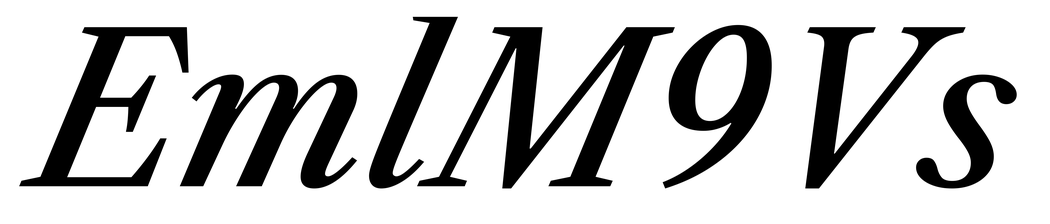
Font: LibreCaslonText-Italic_Medium_Italic